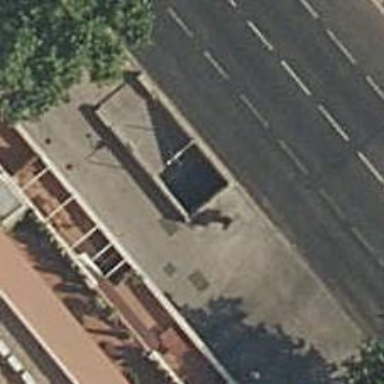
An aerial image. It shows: Subway entrance.